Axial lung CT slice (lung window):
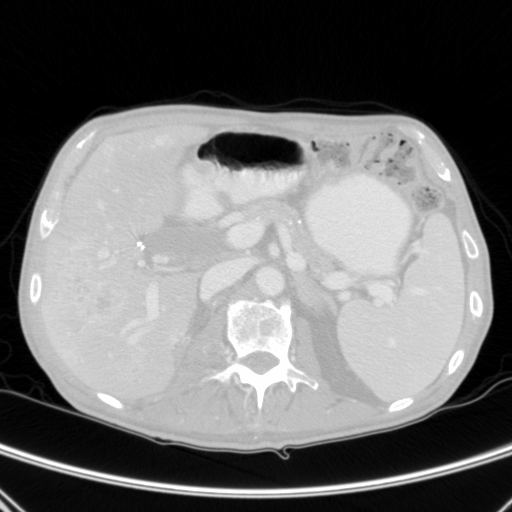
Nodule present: no